二年级 · 算术

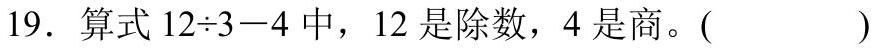
答案: $\times$
解析: ：分析：（1）由点 $\mathrm{A}$ 在抛物线上, 将 $\mathrm{A}$ 点坐标代入, 求出参数 $\mathrm{P}$, 求解即可 (2) 由于 $F(8,0)$ 是 $\triangle A B C$ 的重心, 则重心与焦点重合, 由重心坐标公式可求 $M$ 是 $B C$ 的中点。

(3) 由于线段 $\mathrm{BC}$ 的中点 $\mathrm{M}$ 不在 $x$ 轴上, 所以 $\mathrm{BC}$ 所在的直线不垂直于 $x$ 轴. 设 $\mathrm{BC}$ 所在直线的方程为: $y+4=k(x-11)(k \neq 0)$, 解出 $k$ 即可。